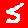
Digit: 5